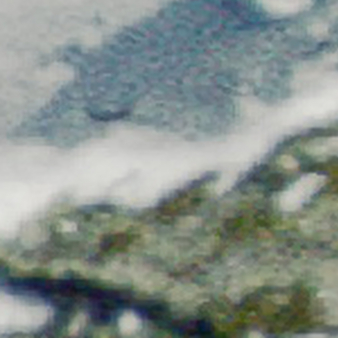
Label: other